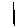
Label: line